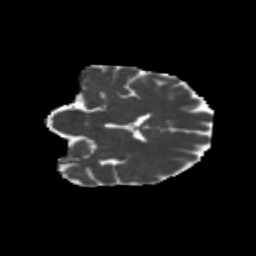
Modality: MD
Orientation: coronal
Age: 41
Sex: female
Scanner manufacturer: siemens
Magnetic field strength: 3 T
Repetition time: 1.8 s
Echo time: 0.07 s